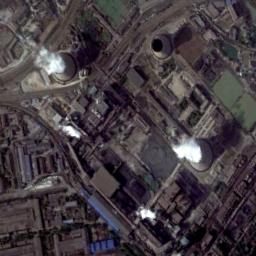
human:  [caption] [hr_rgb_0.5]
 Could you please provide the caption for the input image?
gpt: In the thermal power plant there are workshops and machinery, there are three cooling towers, two are steaming, and two are smoking chimneys .

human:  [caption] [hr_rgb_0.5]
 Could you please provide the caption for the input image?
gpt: Here are three thermal power stations that are smoking, two of which are larger than the other one .

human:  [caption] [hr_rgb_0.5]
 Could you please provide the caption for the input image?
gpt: The thermal power station is next to some buildings with white mist above .

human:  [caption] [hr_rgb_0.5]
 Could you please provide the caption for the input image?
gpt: There are many buildings of different shapes next to the thermal power station .

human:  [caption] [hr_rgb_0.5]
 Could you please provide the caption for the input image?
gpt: There are many black buildings on the thermal power station .